Question: I have the following simple form:

Here is my code behind the form:
'''
<form action="javascript:void(0);" method="post">
<fieldset>
<legend>ROOM EQUIPMENT</legend>
<div class="inline_inputs">
<div class="input_box">
<input type="checkbox" name="equipment" value="computer" id="computer">
<label for="computer">Computer</label>
</div><!-- .input_box -->
<div class="input_box">
<input type="checkbox" name="equipment" value="projector" id="projector">
<label for="projector">Projector</label>
</div><!-- .input_box -->
<div class="input_box">
<input type="checkbox" name="equipment" value="whiteboard" id="whiteboard">
<label for="whiteboard">Whiteboard</label>
</div><!-- .input_box -->
<div class="input_box">
<input type="checkbox" name="equipment" value="visualiser" id="visualiser">
<label for="visualiser">Visualiser</label>
</div><!-- .input_box -->
<div class="input_box">
<input type="checkbox" name="equipment" value="desk" id="desk">
<label for="desk">Desk</label>
</div><!-- .input_box -->
</div>
</fieldset>
<div class="buttons">
<input type="submit" class="reg_button" value="GET ROOMS" />
</div><!-- .buttons -->
'''
And finally here is how I am making the AJAX request on the same page where this form sits:
'''
<script>
$('form').submit(function(){
var str = $(this).serialize();
$.ajax({
url: "userLogic.php",
cache: false
}).done(function( html ) {
$("#rooms_wrap").append(html);
});
});
'''
I am fairly new to PHP and I'm having an issue with the form submission. When I make a selection, my selection is not sent to the userLogic.php file. I get a print out of:
> Sorry, You have not made a selection.
This is coming from the PHP code that sits inside the userLogic.php file which is this:
'''
<?php
include("connect.php");
$items = array_key_exists('equipment', $_POST) ? $_POST['equipment'] : '';
if(!empty($items))
{
if ($_POST["equipment"] == "computer") {
echo "checked computer!";
} else if($_POST["equipment"] == "projector")
{
echo "checked projector!";
$sql = "SELECT room_name, day_avail, from_time, to_time, equip_name
FROM rooms
JOIN equipment ON (equipment.room_id = rooms.room_id)
JOIN room_availability ON (room_availability.room_id = rooms.room_id)
WHERE equip_name='Projector'
GROUP BY day_avail";
$myData = mysql_query($sql,$conn) or die(mysql_error());
} else if($_POST["equipment"] == "whiteboard")
{
echo "checked whiteboard!";
} else if($_POST["equipment"] == "visualiser")
{
echo "checked visualiser!";
} else if($_POST["equipment"] == "desk")
{
echo "checked desk!";
}
} else {
echo "> Sorry, You have not made a selection.";
}
?>
'''
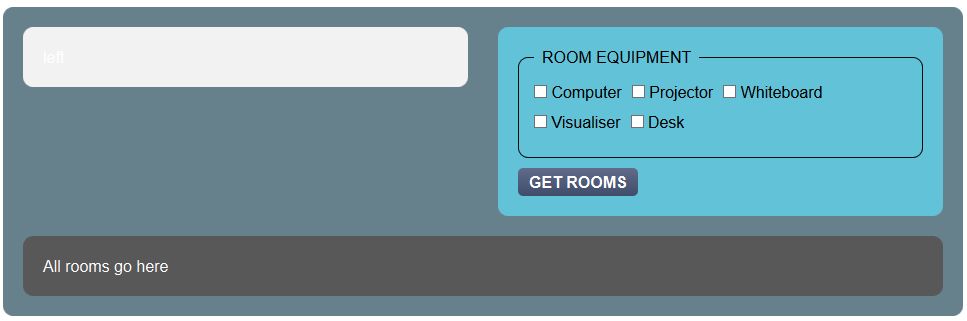
Answer: Look up the arguments for '$.ajax'. You're not 'POST'ing... And you're not 'POST'ing data, either.
'type: "POST"'
and
'data: str'
needs to be in:
'''
$('form').submit(function(){
var str = $(this).serialize();
$.ajax({
url: "userLogic.php",
cache: false,
type: "POST",
data: str
}).done(function( html ) {
$("#rooms_wrap").append(html);
});
});
'''